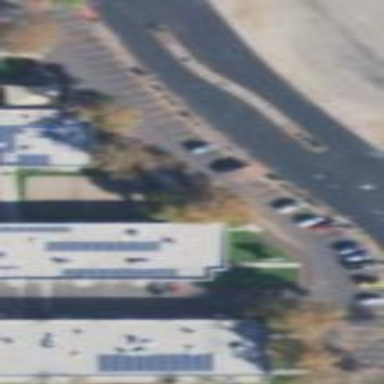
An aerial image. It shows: Parking area.